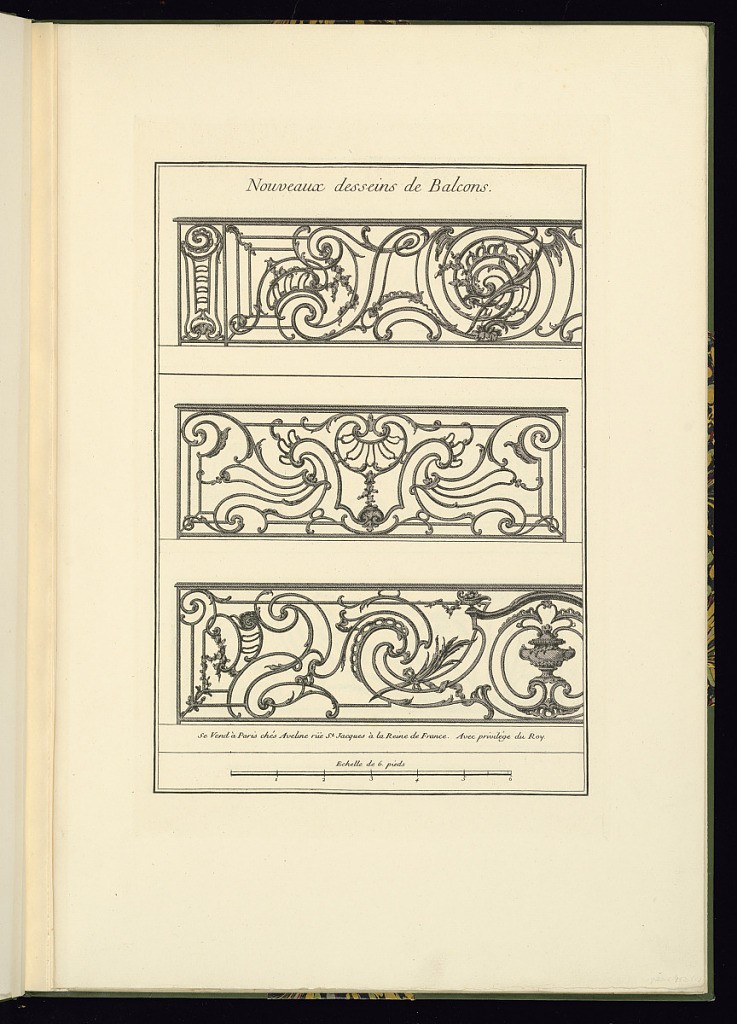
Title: Nouveaux Desseins de Balcons
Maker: Pierre Edme Babel, French, 1720–1775
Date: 1890–1910
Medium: Facsimile of the original etching (photomechanical or lithography)
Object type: Print
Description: Three designs for wrought iron or metalwork balcony balustrades featuring scrolling leaves, c-scrolls, s-scrolls, festoons of flowers, baskets of flowers, and a vase. The plate is titled, with a scale below. This is a late 19th-early 20th-century reproduction from a series first published between 1738-1743.